Question: I used an input group straight from the bootstrap documentation, and for some reason the button is way bigger than the text input.

Here's the HTML:
'''
<div class="jumbotron">
<div class="input-group">
<input ng-model="businessName" ng-model="chosenPlace" googleplace type="text" class="form-control input-lg">
<span class="input-group-btn">
<button ng-click="findGPlace2()" class="btn btn-default" type="button">Find!</button>
</span>
</div>
</div>
'''
I haven't made any changes to the css, just vanilla bootstrap.
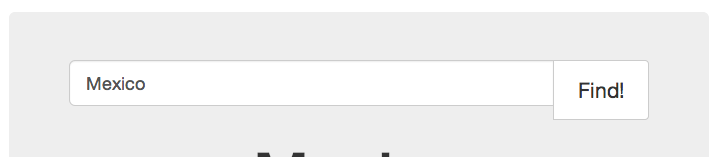
Answer: Try to use the samples in Boostrap page. <URL> is the bootply link you can customize it.
'''
<div class="jumbotron">
<form class="form-horizontal" role="form">
<div class="input-group">
<input ng-model="businessName" ng-model="chosenPlace" class="form-control input-lg">
<span class="input-group-btn">
<button ng-click="findGPlace2()" class="btn btn-default btn-lg" type="button">Find!</button>
</span>
</div>
</form>
</div>
'''